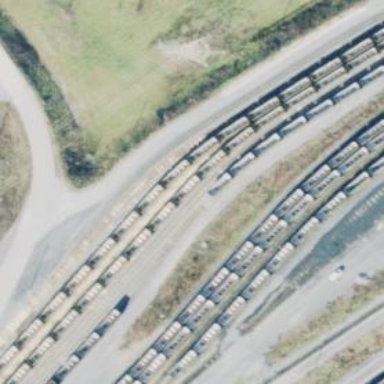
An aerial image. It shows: Rail spur service for freight transportation made of ash.